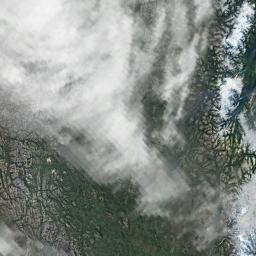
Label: cloud